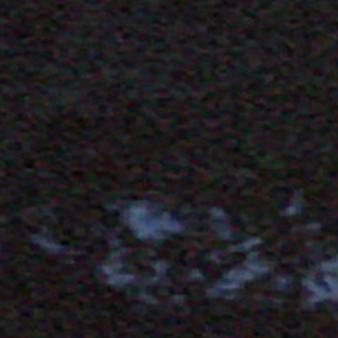
Label: other